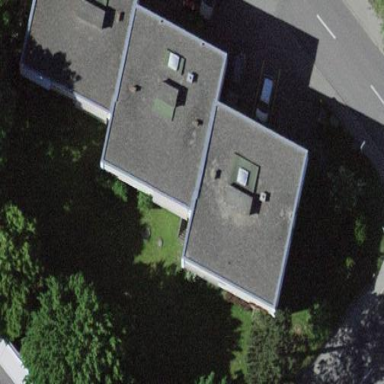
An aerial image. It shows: Residential building with flat roof.